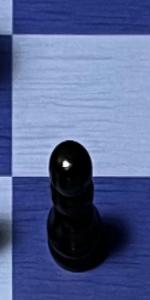
Label: Pawn_Black